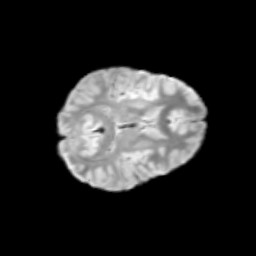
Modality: T2w
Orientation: axial
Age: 9
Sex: male
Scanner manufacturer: siemens
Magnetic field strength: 3 T
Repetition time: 3.8 s
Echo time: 0.07 s